Field crop: maize
Growth stage: 2
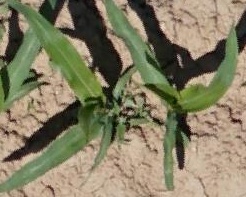
Species: maize